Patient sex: F
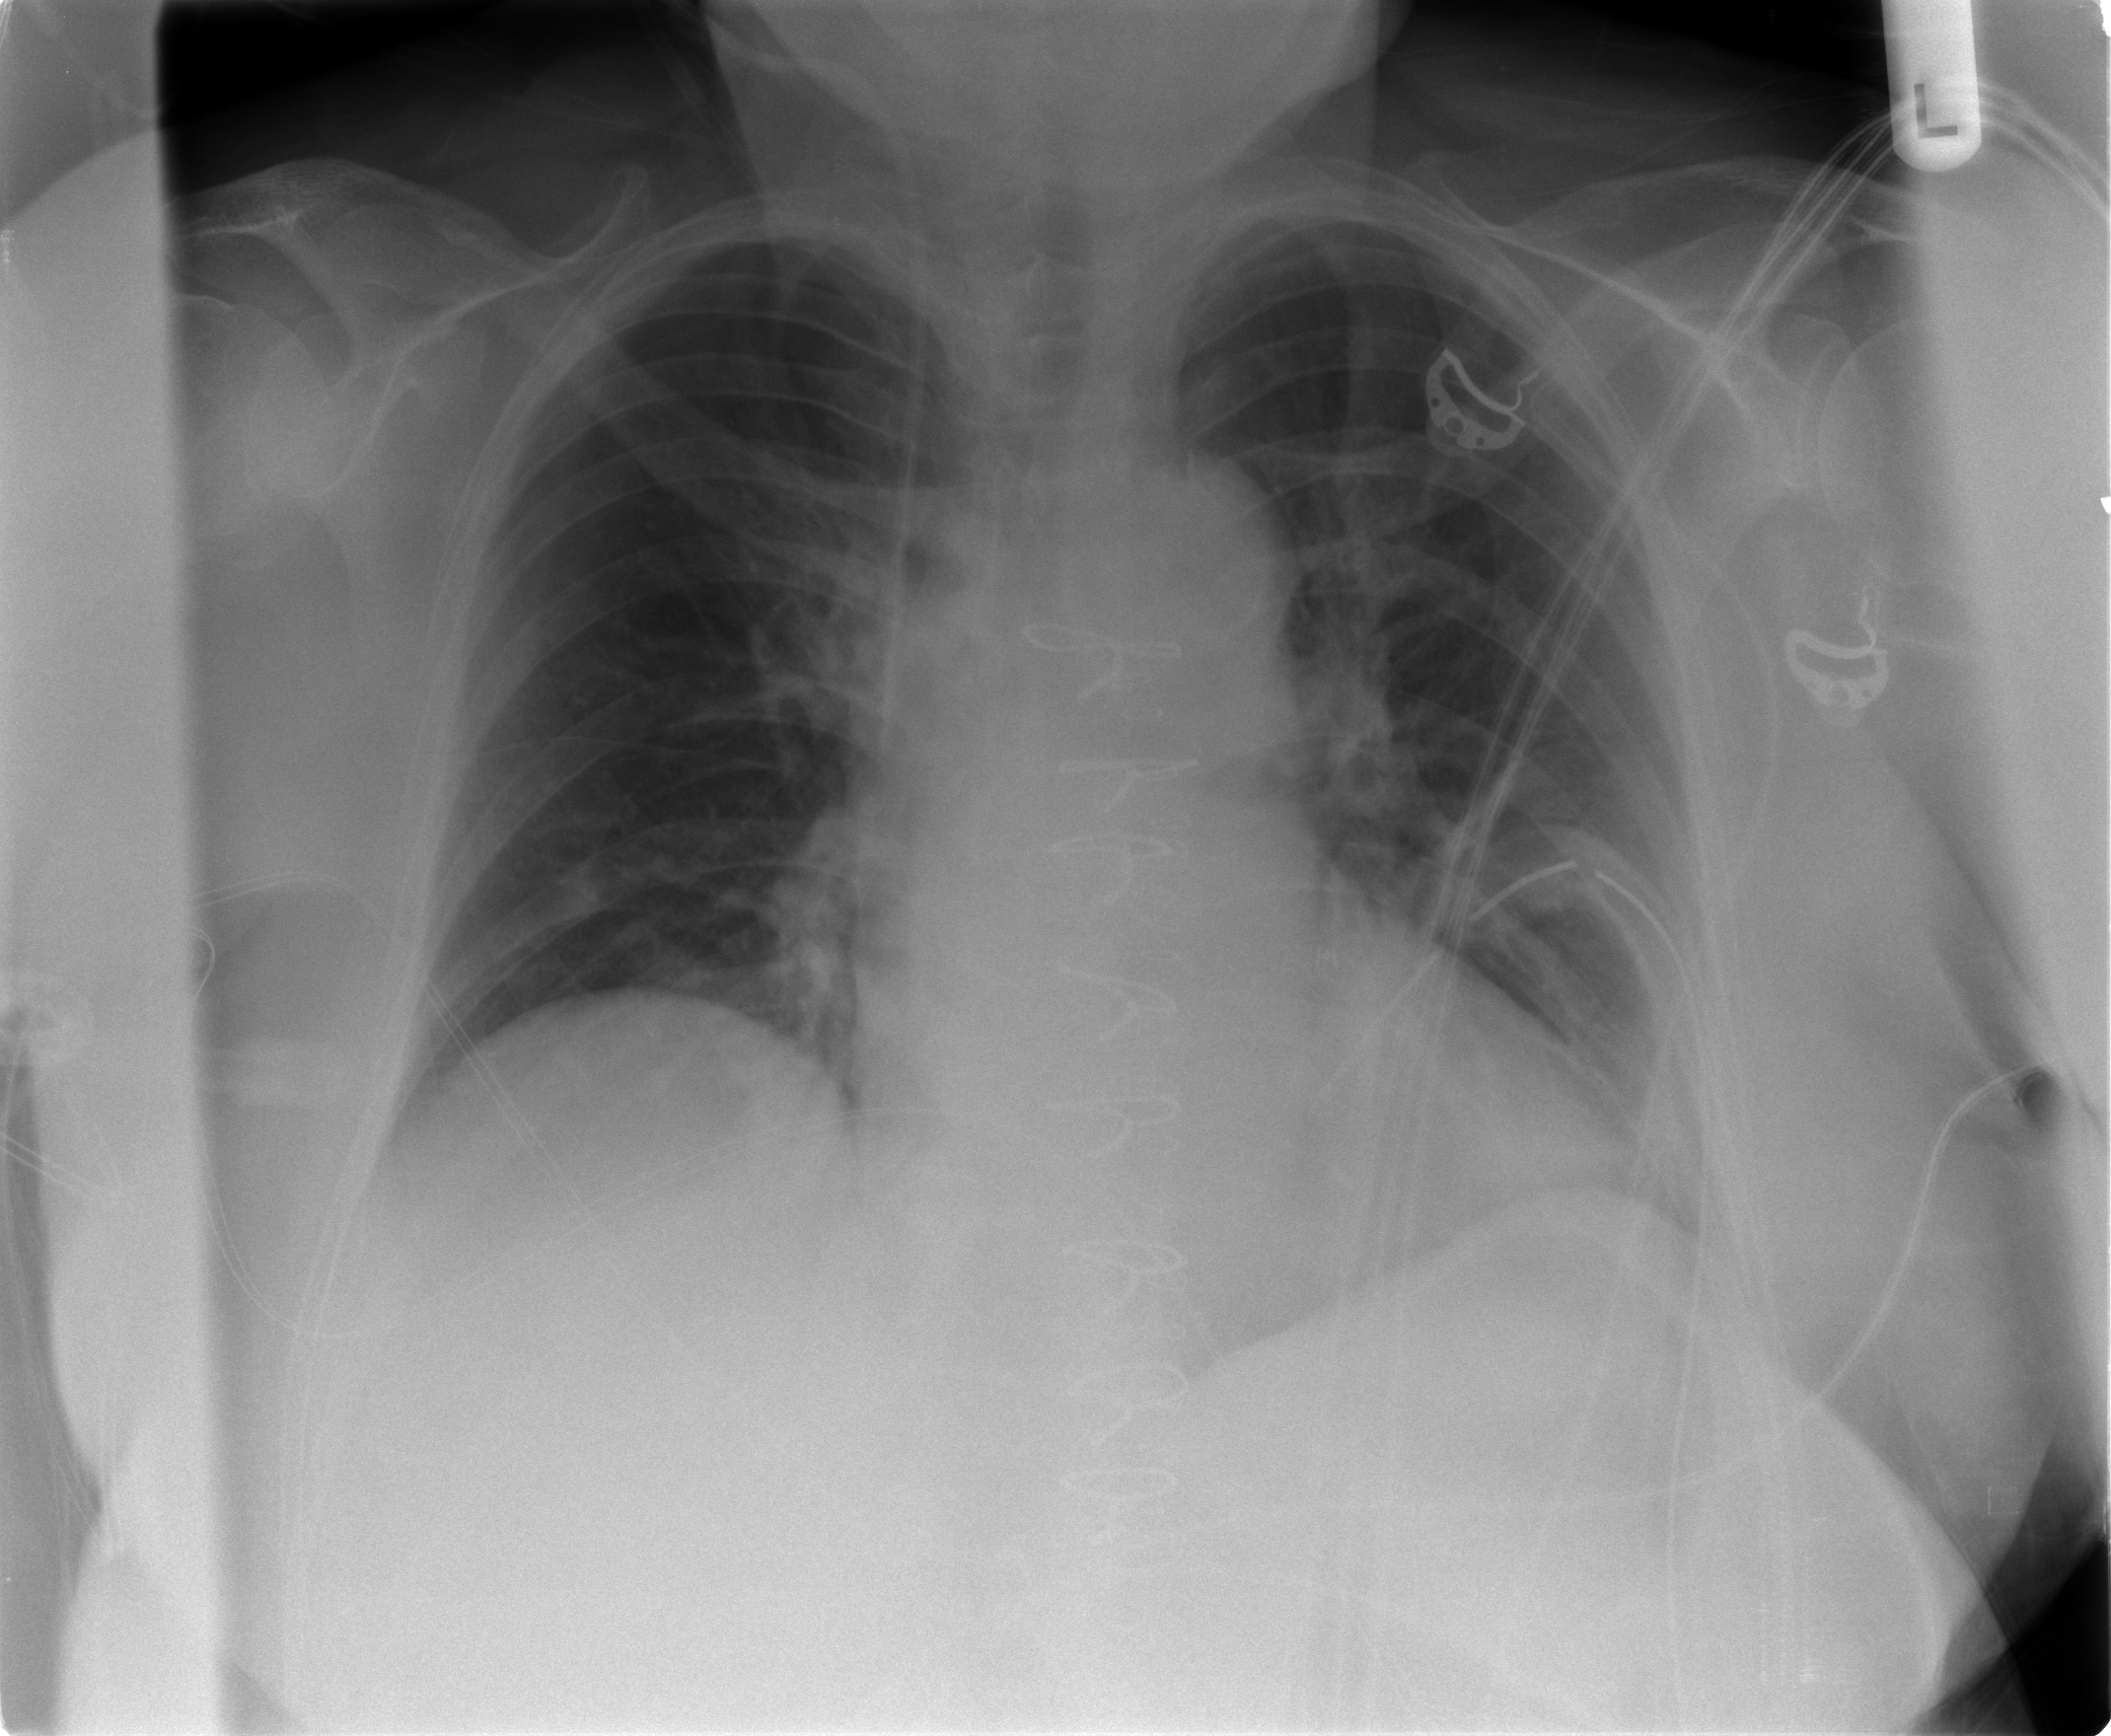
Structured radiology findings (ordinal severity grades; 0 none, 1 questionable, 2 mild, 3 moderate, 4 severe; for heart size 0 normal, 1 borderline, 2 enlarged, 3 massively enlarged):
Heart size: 1
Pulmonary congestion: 2
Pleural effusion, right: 0
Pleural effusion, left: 0
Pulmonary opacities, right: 0
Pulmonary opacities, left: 0
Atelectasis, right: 0
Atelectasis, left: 1